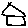
Label: house